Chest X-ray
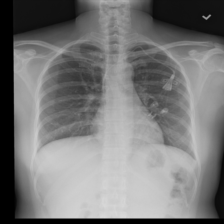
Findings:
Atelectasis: negative
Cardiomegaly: negative
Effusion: negative
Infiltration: negative
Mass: negative
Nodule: negative
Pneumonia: negative
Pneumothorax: negative
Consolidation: negative
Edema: negative
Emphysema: negative
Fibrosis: negative
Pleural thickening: negative
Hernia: negative